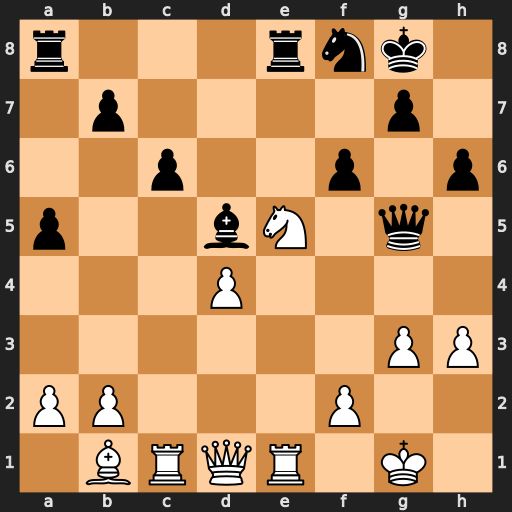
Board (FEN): r3rnk1/1p4p1/2p2p1p/p2bN1q1/3P4/6PP/PP3P2/1BRQR1K1
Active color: w
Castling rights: -
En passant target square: -
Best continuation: h4 Qxc1 Qxc1